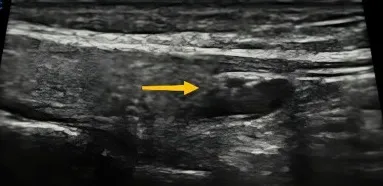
Ultrasound revealing a hypoechoic area with 1.1*0.3 cm on the dorsal side of the left inferior pole of thyroid (A).
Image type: radiology (ultrasound)